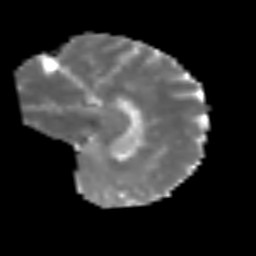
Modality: MD
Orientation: sagittal
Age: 62
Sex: female
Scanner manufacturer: siemens
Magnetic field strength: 3 T
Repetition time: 3.2 s
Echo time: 0.081 s